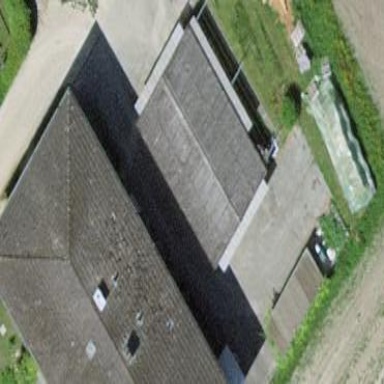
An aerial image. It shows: Garage.